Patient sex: M
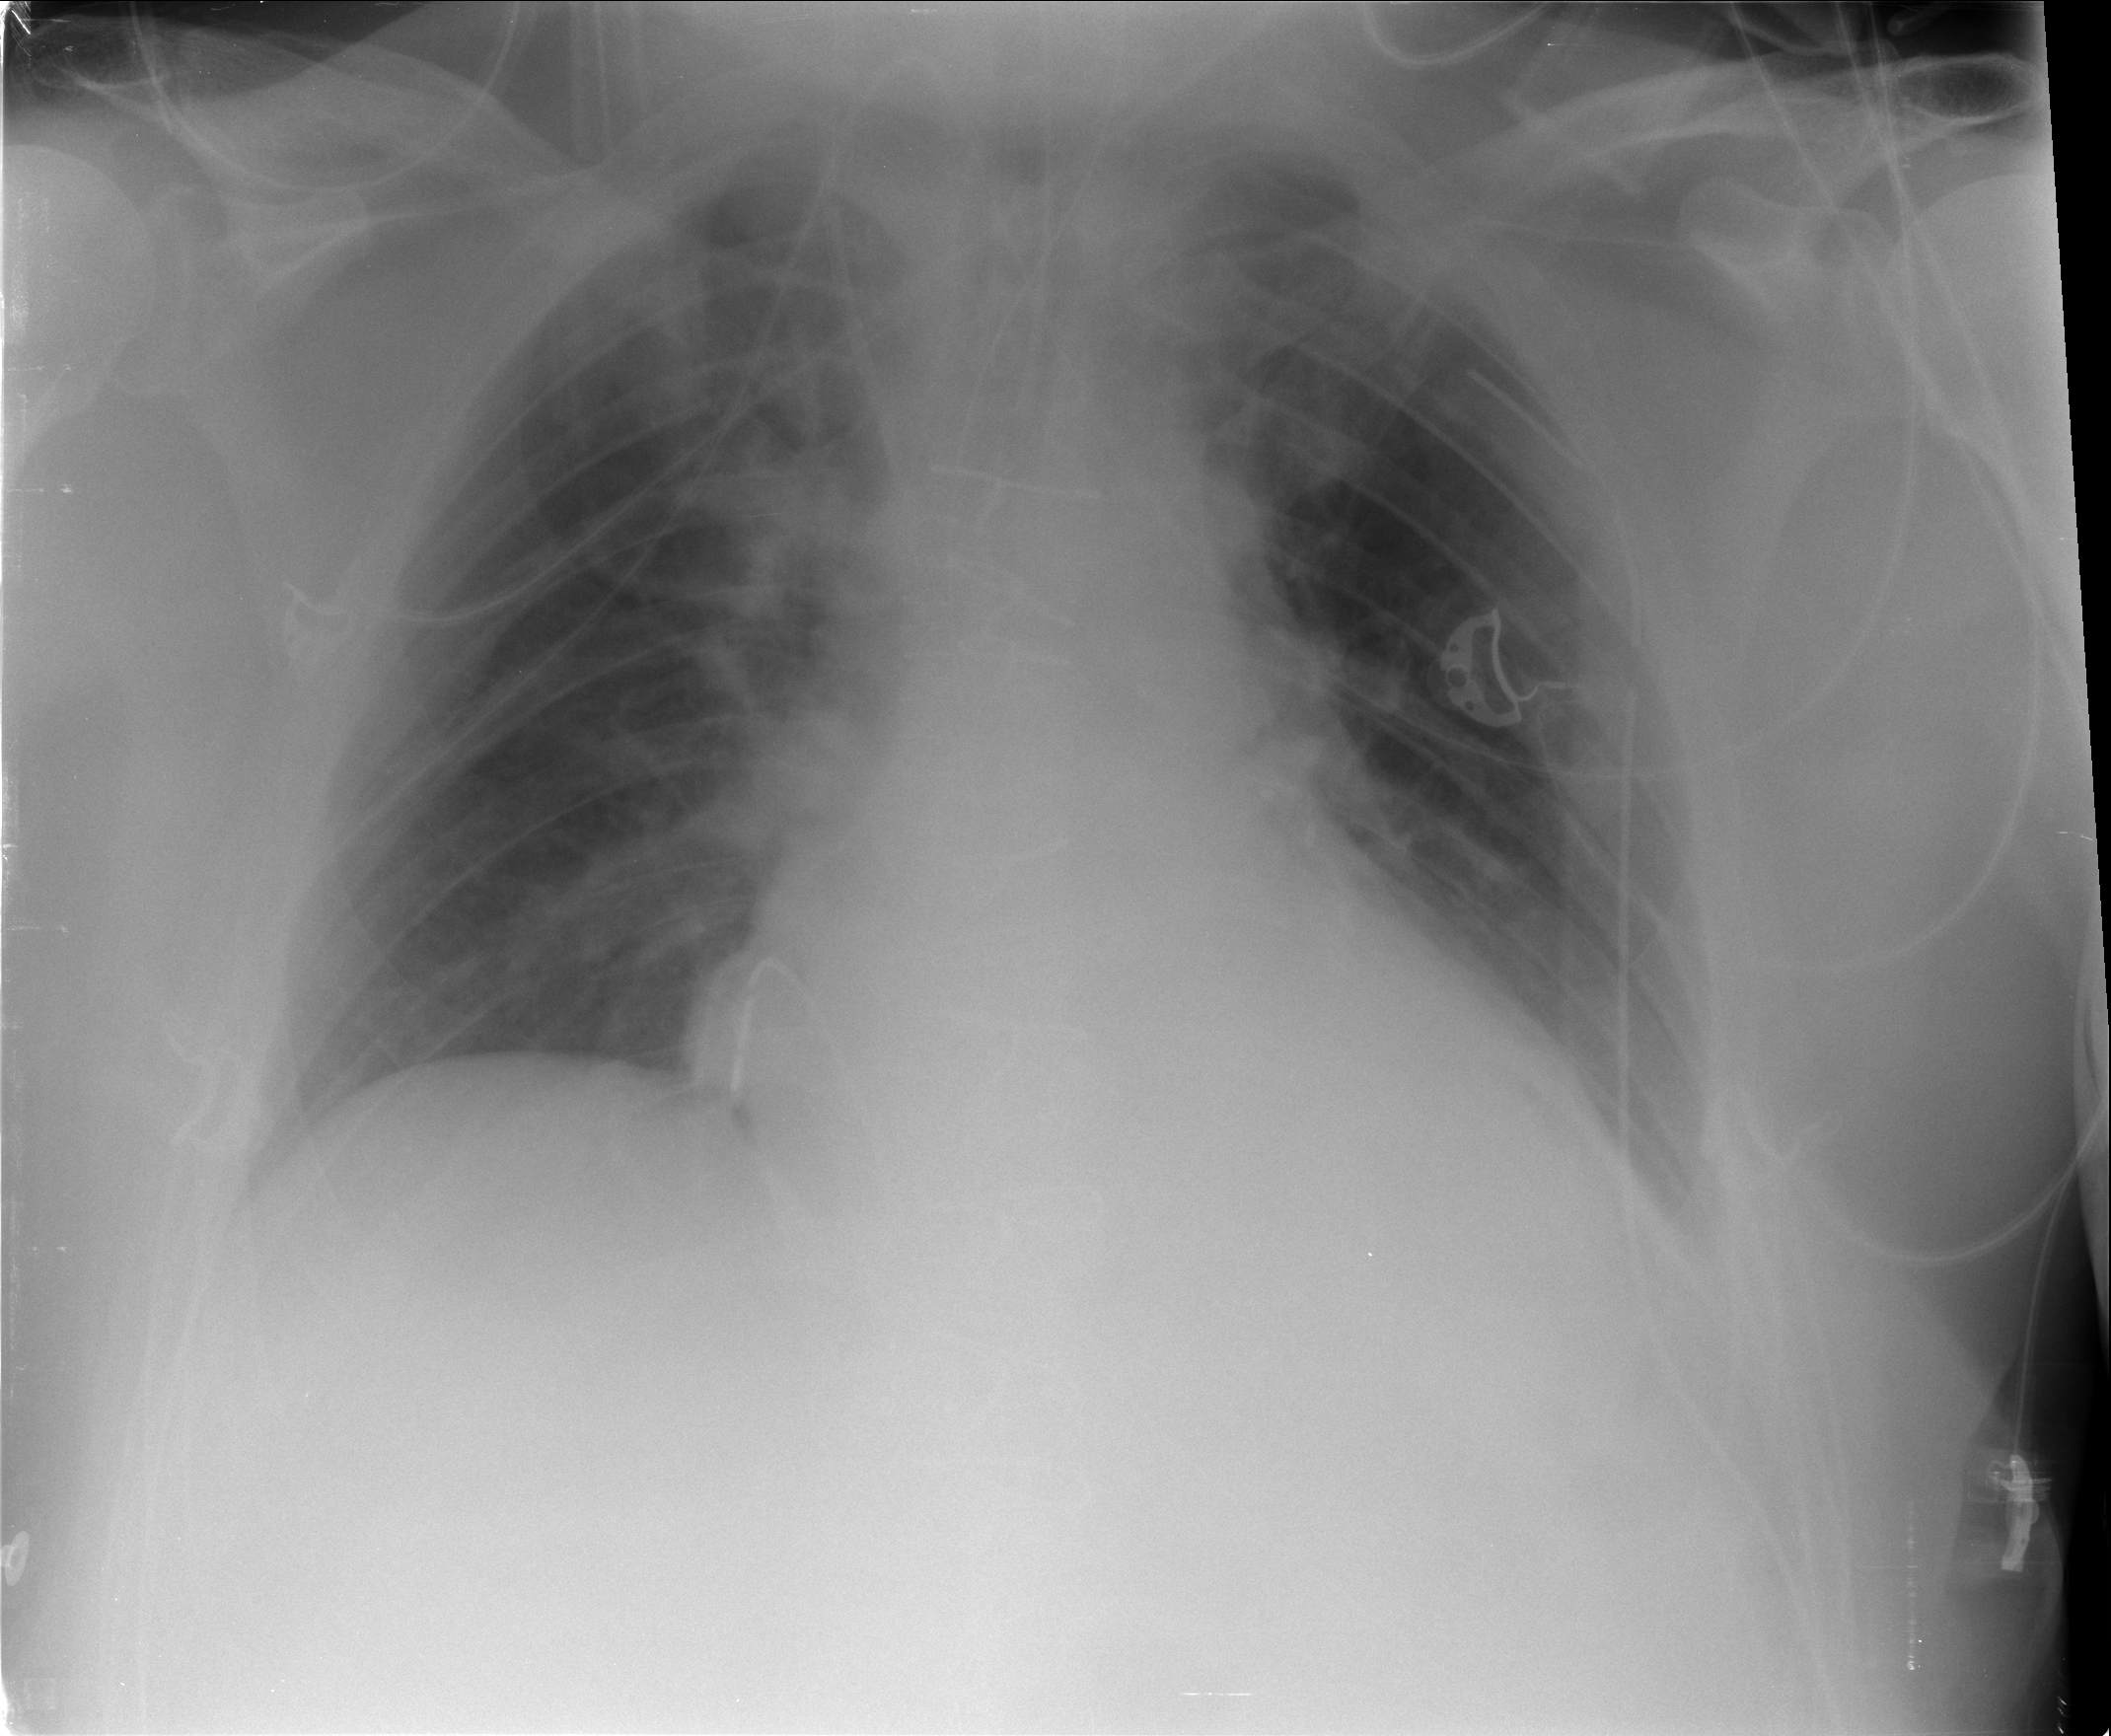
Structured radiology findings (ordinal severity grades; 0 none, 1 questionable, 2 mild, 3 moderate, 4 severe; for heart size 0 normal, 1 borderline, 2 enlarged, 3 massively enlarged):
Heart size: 2
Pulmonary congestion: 0
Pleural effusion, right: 0
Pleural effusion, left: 2
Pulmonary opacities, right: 0
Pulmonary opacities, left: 0
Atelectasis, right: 0
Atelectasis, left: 0